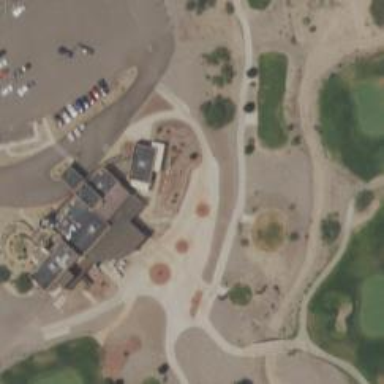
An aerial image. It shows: Path for golf carts.